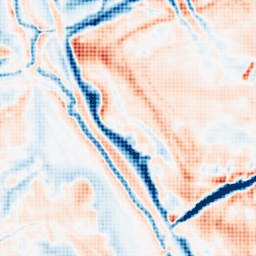
Category: multiscale
Decomposition family: dog_multiscale
Decomposition parameters: sigma_ratio: 1.4
n_scales: 6
base_sigma: 1
Upsampling method: sinc_hamming
Upsampling parameters: scale: 8
kernel_size: 8
Upsampling scale: 8